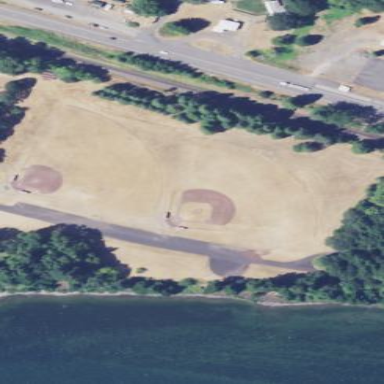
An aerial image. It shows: Softball pitch for baseball enthusiasts.